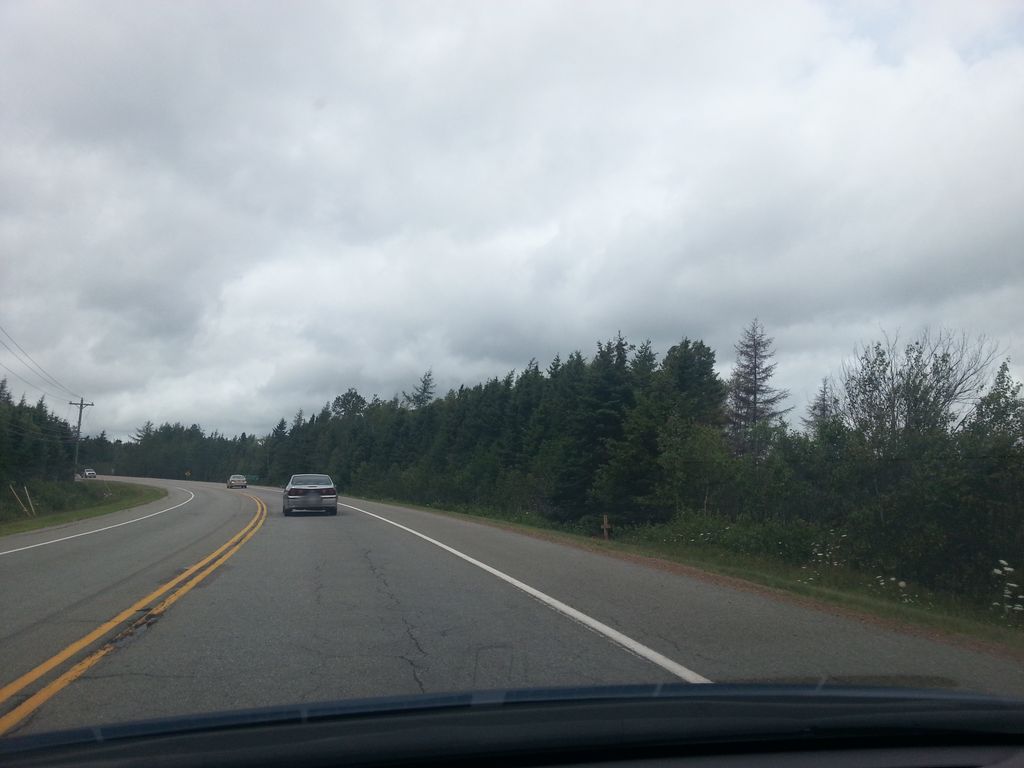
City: charlottetown